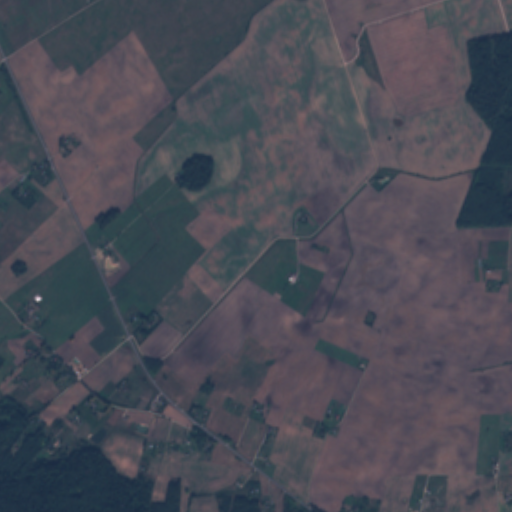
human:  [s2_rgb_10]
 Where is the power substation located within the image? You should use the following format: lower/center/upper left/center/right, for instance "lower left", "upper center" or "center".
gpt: The power substation is located in the lower center of the image.
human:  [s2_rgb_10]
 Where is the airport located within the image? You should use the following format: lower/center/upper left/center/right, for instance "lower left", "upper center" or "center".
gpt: There is no airport in the image.